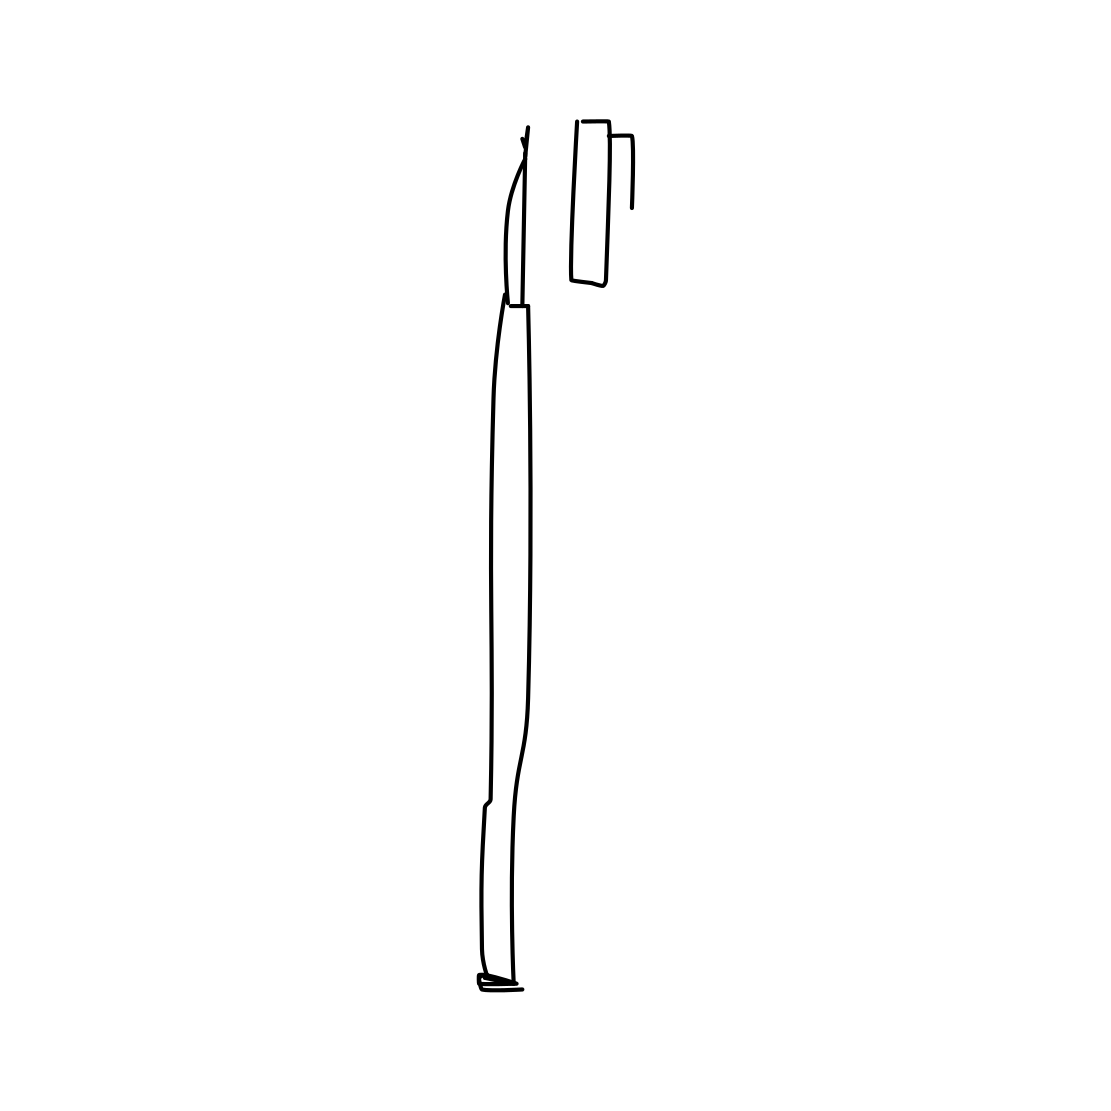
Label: pen